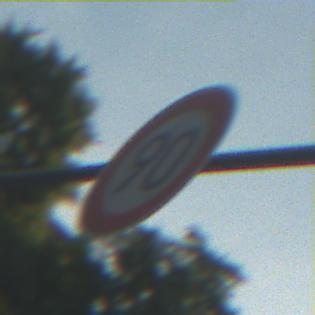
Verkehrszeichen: Geschwindigkeit90
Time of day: SunriseSunset
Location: Outdoor (Suburban)
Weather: PartlyCloudy
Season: NotSpecified
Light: Natural